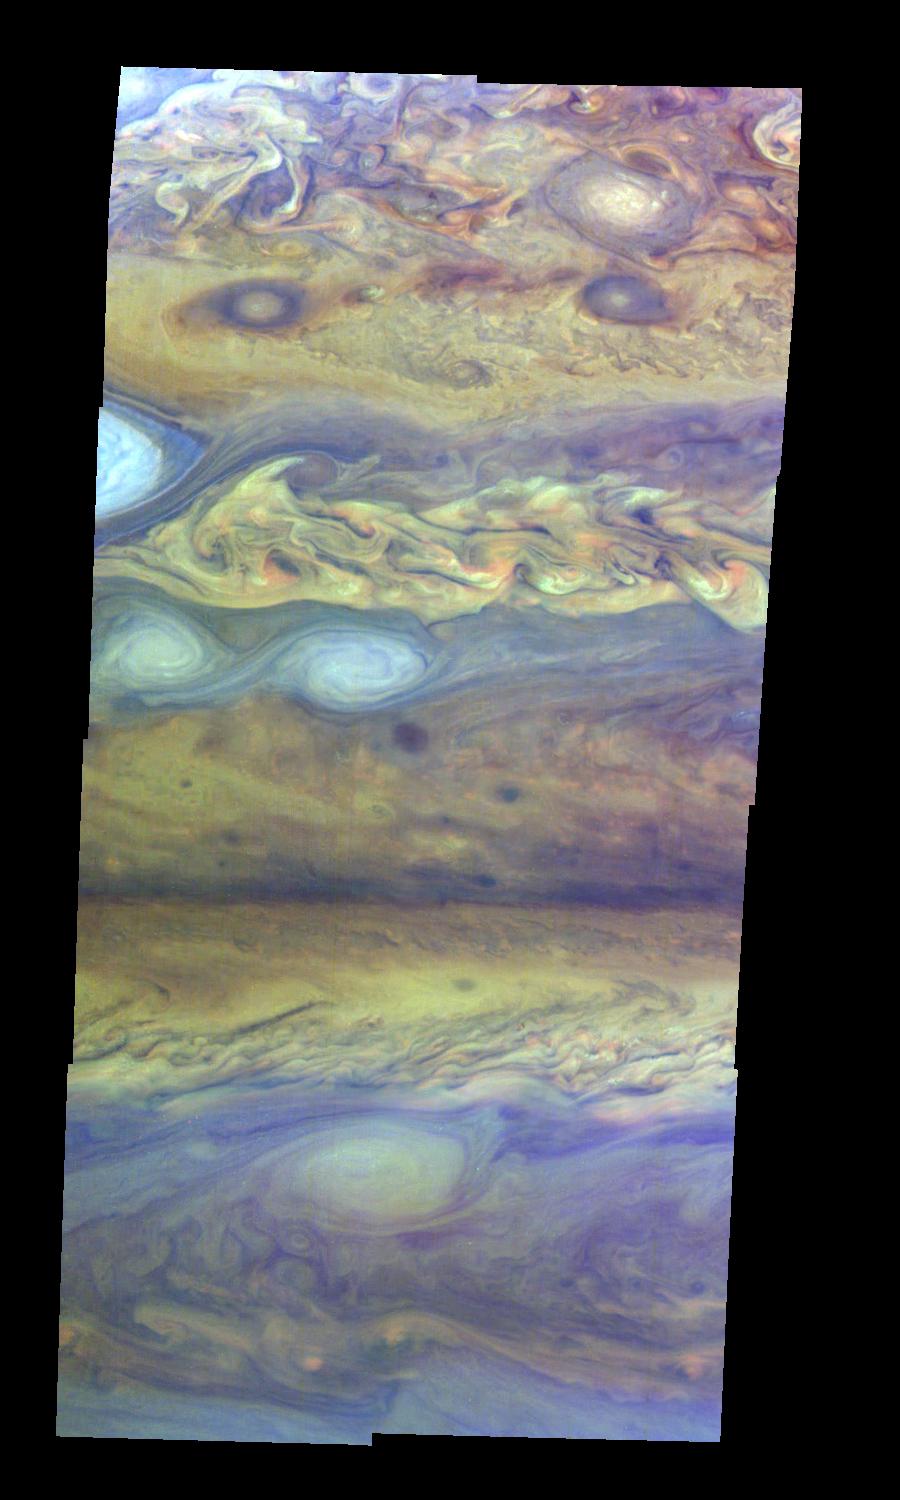
Jupiter Northern Hemisphere in False Color Time Set 1 Jupiter, Galileo